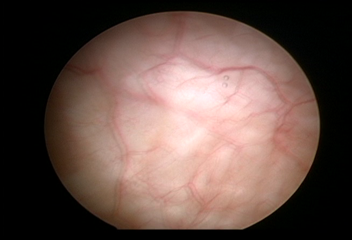
Modality: WLC
Class: Normal mucosa
Bladder cancer association: No